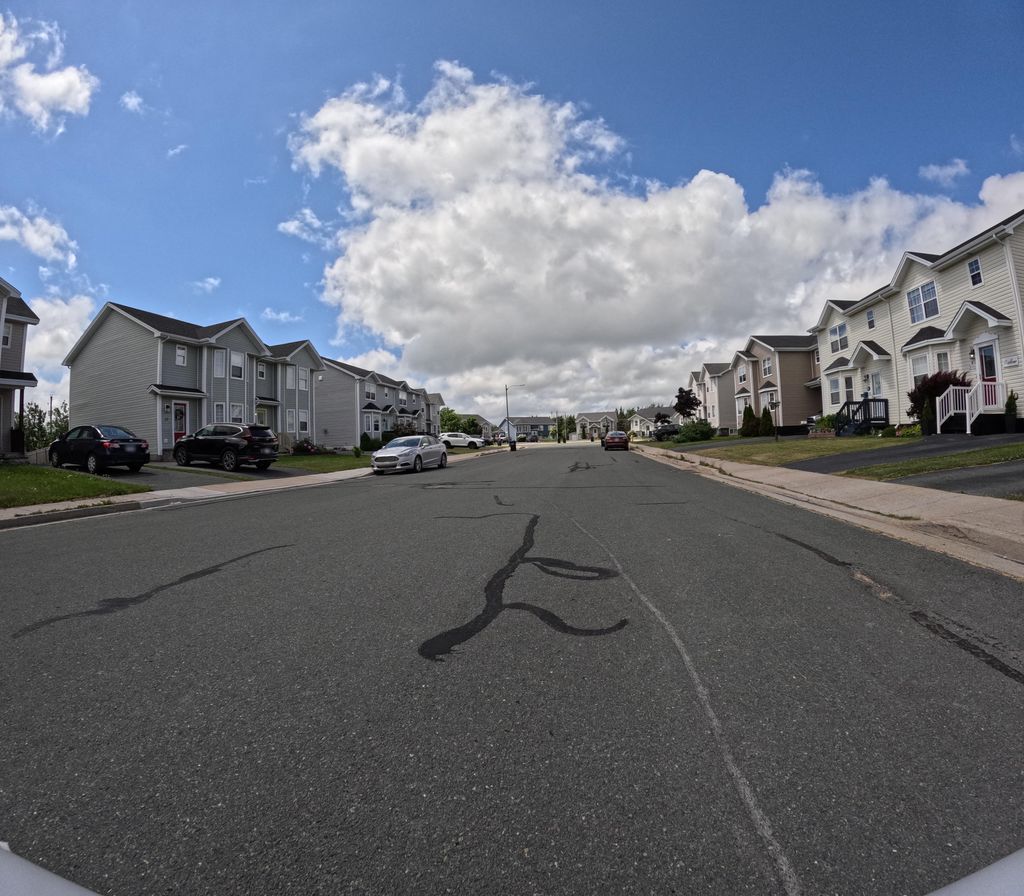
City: st_johns